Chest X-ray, AP view. Patient: 48 years old, sex M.
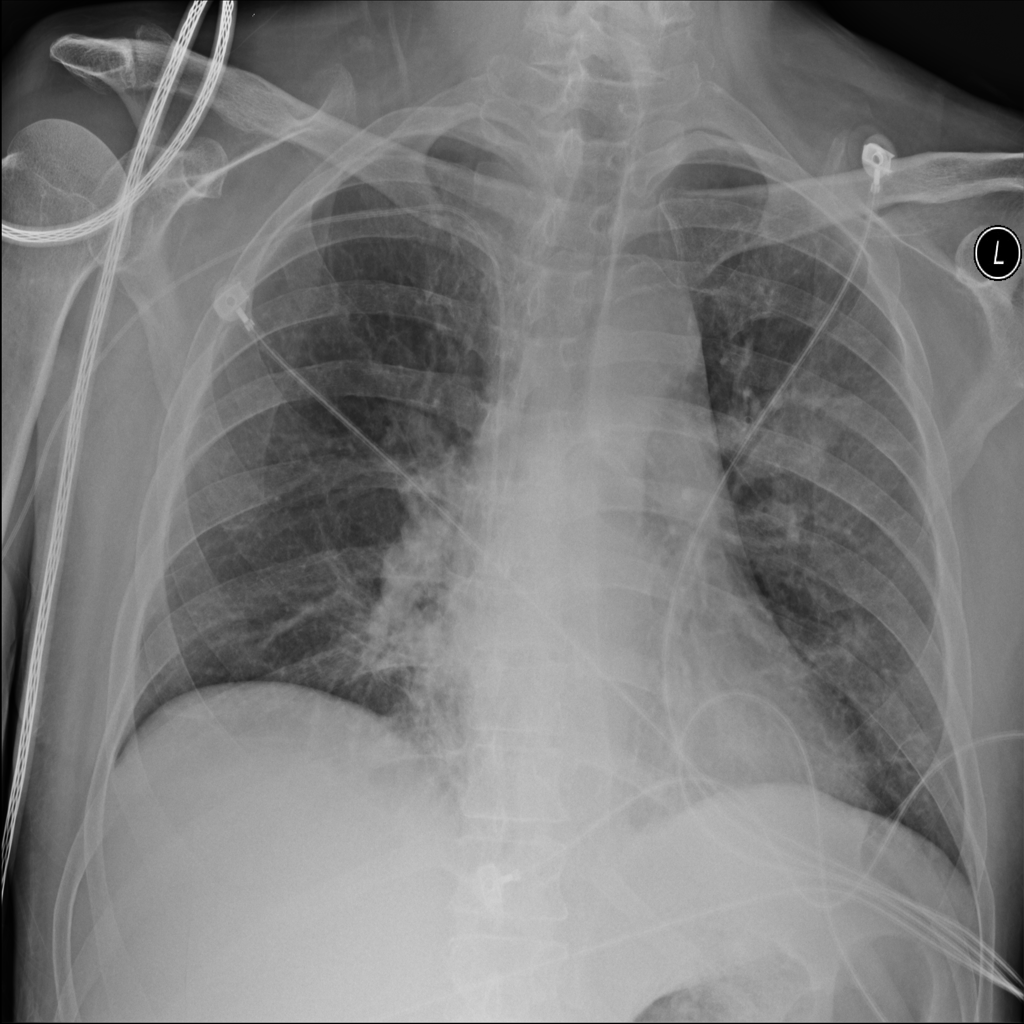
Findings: Infiltration